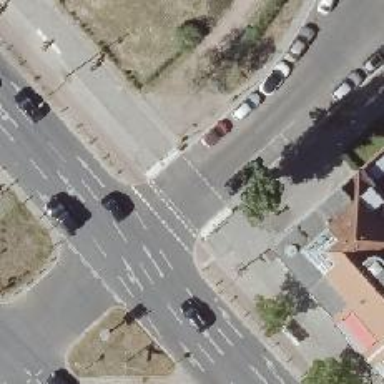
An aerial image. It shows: Crossing with traffic signals.